Question: My class 'GraphicButton.java' creates a custom 'JButton' with a certain text and font and a rectangular border. My problem is that there is some extra space between the last character in the string and the end of the border that I would like to remove.
Here is what an instance of a 'GraphicButton' looks like with the string "PLAY" and the font <URL> added to a 'JFrame'. .

Here is the code I'm using ('JFrame' creation and setup omitted):
'GraphicButton.java'
'''
public class GraphicButton extends JButton {
private static final long serialVersionUID = 1L;
//Fields
private String text;
private Font font;
//Constructor
public GraphicButton(String text, Font font) {
super(text);
this.text = text;
this.font = font;
//Setting preferred size here.
this.setPreferredSize(new Dimension(this.getFontMetrics(font).stringWidth(text), this.getFontMetrics(font).getAscent()));
}
@Override
public void paintComponent(Graphics g) {
g.setFont(this.font);
//Draw text
g.drawString(this.text, 0, this.getHeight());
//Draw border
g.drawRect(0, 0, this.getWidth(), this.getHeight());
}
}
'''
I'm running Eclipse on a Mac with Java 1.8.
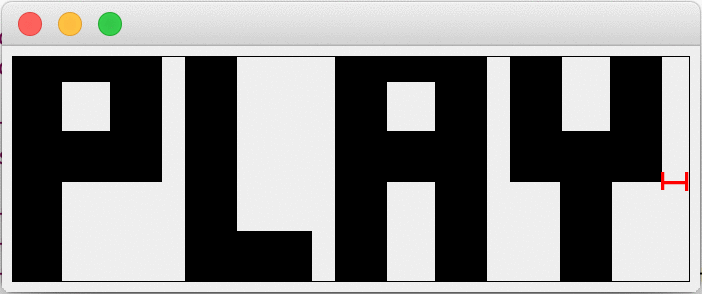
Answer: You might be able to use the 'TextLayout' to get a better width calculation.
In the example below you can see the different between using the 'TextLayout' and 'FontMetrics':
'''
import javax.swing.*;
import java.awt.*;
import java.awt.font.*;
import java.awt.geom.*;
public class DrawTest extends JPanel
{
String text;
public DrawTest(String text)
{
this.text = text;
// setFont( new Font("Arial", Font.PLAIN, 24) );
setFont( new Font("Monospaced", Font.PLAIN, 24) );
}
public void paintComponent(Graphics g)
{
super.paintComponent(g);
Graphics2D g2d = (Graphics2D)g;
g2d.setFont( getFont() );
g2d.setPaint(Color.RED);
// Draw text using FontMetrics
FontMetrics fm = g2d.getFontMetrics();
Rectangle2D rect = fm.getStringBounds(text, g2d);
rect.setRect(rect.getX() + 100, rect.getY() + 50, rect.getWidth(), rect.getHeight());
g2d.draw(rect);
// Draw text using TextLayout
g2d.setPaint(Color.BLACK);
Point2D loc = new Point2D.Float(100, 50);
FontRenderContext frc = g2d.getFontRenderContext();
TextLayout layout = new TextLayout(text, getFont(), frc);
layout.draw(g2d, (float)loc.getX(), (float)loc.getY());
Rectangle2D bounds = layout.getBounds();
bounds.setRect(bounds.getX()+loc.getX(), bounds.getY()+loc.getY(), bounds.getWidth(), bounds.getHeight());
g2d.draw(bounds);
}
private static void createAndShowUI()
{
DrawTest text = new DrawTest("This is some ugly test i");
JFrame frame = new JFrame("SSCCE");
frame.setDefaultCloseOperation(JFrame.EXIT_ON_CLOSE);
frame.add( text );
frame.setSize(400, 200);
frame.setLocationByPlatform( true );
frame.setVisible( true );
}
public static void main(String[] args)
{
EventQueue.invokeLater(new Runnable()
{
public void run()
{
createAndShowUI();
}
});
}
}
'''
Also you should NOT:
1. be setting the preferred size. Instead you should override the getPreferredSize() method to return the size
2. set the font in the painting method. All components support a setFont() method. So just set the Font in the constructor.